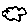
Label: cloud